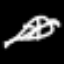
Label: leaf